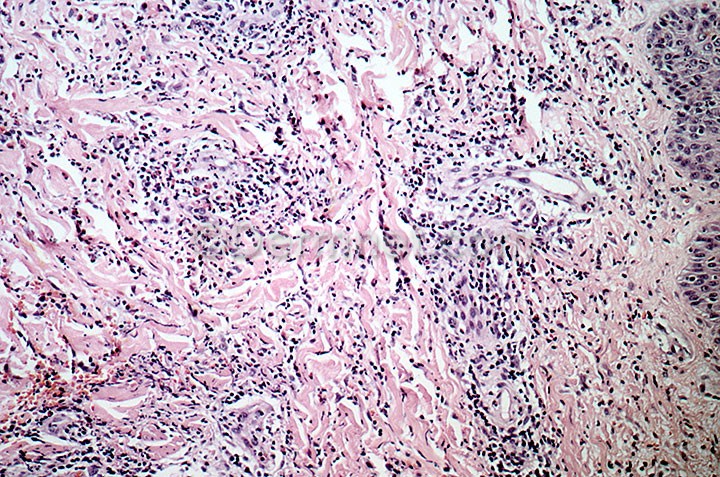
Disease: Systemic Disease